Question: this is my base tag:
'''
<base href="<?php echo get_template_directory_uri(); ?>/" />
'''
it seems that this makes me some problems when I klick on a empty link or on an anchor.

my index.php in the theme folder looks like this:
'''
<?php get_header(); ?>
<main id="index_main" class="maxWidth center">
....
'''
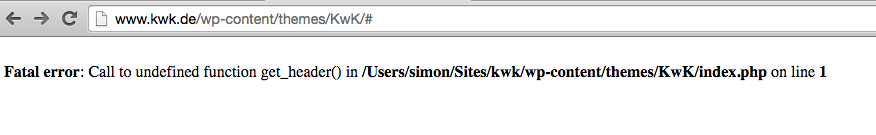
Answer: You don't use a WordPress theme by visiting the files under 'wp-content/themes/' folder. You activate the theme through the admin panel (Appearance > Themes), then the active theme is used through the main website, which you will find under 'http://www.kwk.de/'.
WordPress loads theme files, theme files don't load WordPress.
You also probably don't want to use a 'base' tag, as it may conflict with other WordPress code. Instead, use code like the following to access images, or use CSS background images.
'''
<img src="<?php echo get_template_directory_uri(); ?>/img/img.png" />
'''